Question: I would like to use filledcurves with palette.
My data looks like this:
'''
0 0 0 1 1 1 1 0 0.5
2 2 2 3 3 3 3 2 0.6
'''
My plotting commands:
'''
set terminal pngcairo size 800,600
set output "test.png"
set style fill solid 1.0 noborder
unset border
unset xtics
unset ytics
plot '< awk ''{print $1,$2,$9,"
",$3,$4,$9,"
",$5,$6,$9,"
",$7,$8,$9,"
",$1,$2,$9,"
"}'' rect.txt' using 1:2:3 with filledcurves fillcolor palette notitle
'''
This unfortunately only yields black squares where as I would like them to be colored. Is there a way to achieve correctly colored figures with gnuplot?
Using as suggested:
'''
set terminal pngcairo size 800,600
set output "test.png"
set style fill solid 1.0 noborder
unset border
unset xtics
unset ytics
file = 'rect.txt'
lines = system(sprintf('wc -l %s | cut -d'' '' -f 1', file))
frac(x) = system(sprintf('awk ''{if (NR==%d){ print $9 }}'' %s', x, file))
rect(x) = sprintf('awk ''{if (NR==%d){ print $1,$2,$4,"
",$5,$8,$6,"
"}}'' %s', x, file)
plot for [i=1:lines] '< '.rect(i) using 1:2:3 with filledcurves palette frac frac(i) notitle
'''
with the content of rect.txt:
'''
0 0 0 1 1 1 1 0 0.5
2 2 2 3 3 3 3 2 0.6
2 2 2 1 1 1 1 2 0.2
'''
yields the following result:

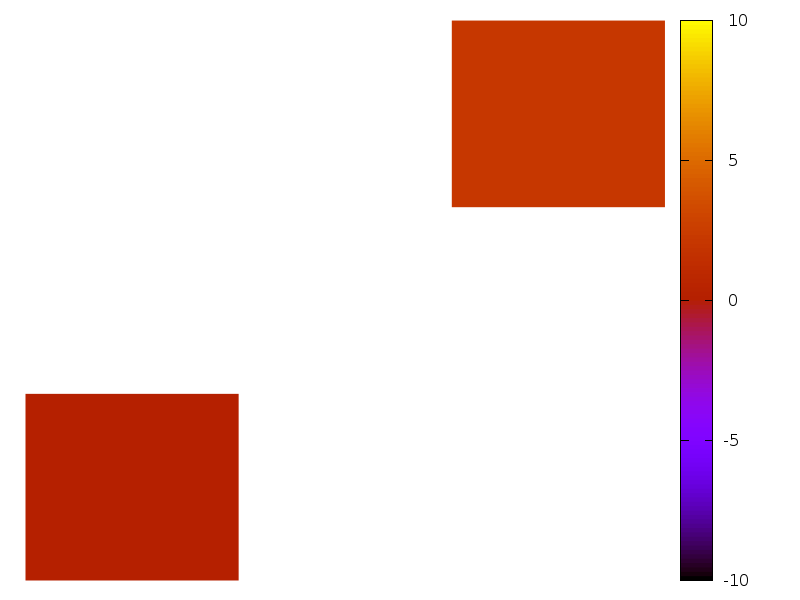
Answer: The 'filledcurves' plotting style doesn't support coloring by palette with data from a file. The main issue here is, that usually, when using 'palette', one wants to change the color within a single area depending on some data values.
To color a single rectangle taking the color value from a fractional position of the palette, you can use 'palette frac <value>'. This requires you to iterate over all rectangles.
And for proper use with 'filledcurves', you need a different data format, like
'''
x1 y1_low y1_high
x2 x2_low y2_high
'''
Since you are using 'awk' anyways, you can extract some more information for the actual plotting:
'''
set terminal pngcairo size 800,600
set output "test.png"
set style fill solid 1.0 noborder
unset border
unset xtics
unset ytics
file = 'rect.txt'
lines = system(sprintf('wc -l %s | cut -d'' '' -f 1', file))
frac(x) = system(sprintf('awk ''{if (NR==%d){ print $9 }}'' %s', x, file))
rect(x) = sprintf('awk ''{if (NR==%d){ print $1,$2,$4,"
",$5,$8,$6,"
"}}'' %s', x, file)
plot for [i=1:lines] '< '.rect(i) using 1:2:3 with filledcurves palette frac frac(i) notitle
'''
With the data file
'''
0 0 0 1 1 1 1 0 0.5
2 2 2 3 3 3 3 2 0.6
2 2 2 1 1 1 1 2 0.2
'''
you get the output